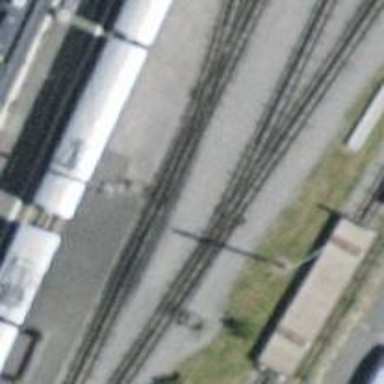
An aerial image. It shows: Railway switch.